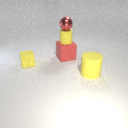
small red metal sphere above small yellow rubber cylinder